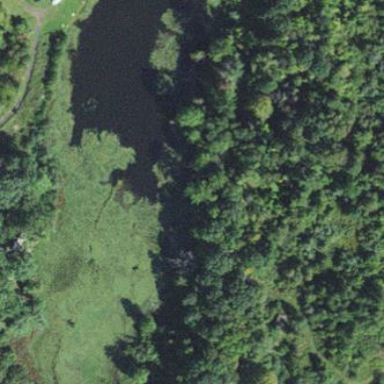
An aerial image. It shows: Pond surrounded by natural water.